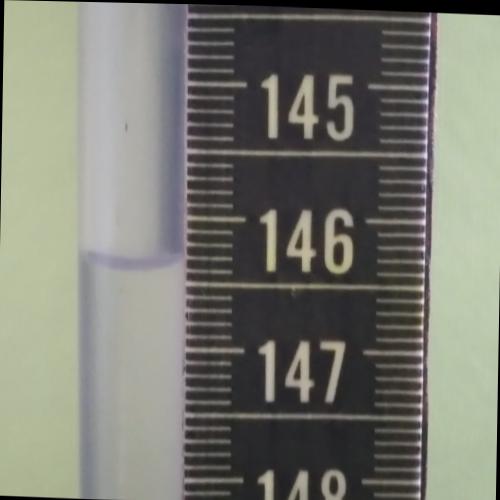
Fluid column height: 146.4 cm